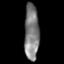
Tissue: lung
Cell type: Pericytes
Senescence score: 0.5571
Nuclear area (px): 814
Mean DAPI intensity: 125.386